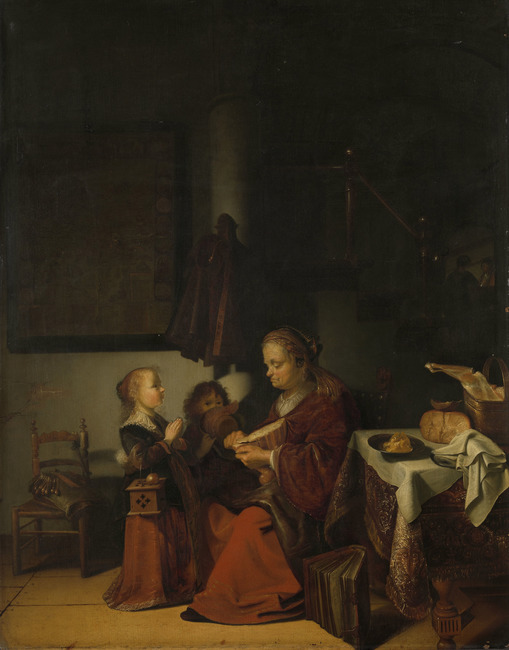
Title: Interior with an old woman who cuts bread for two children
Artist: Karel Slabbaert
Earliest date: 1633
Latest date: 1654
Genre: painting
Iconography: cheese
Keywords: genre, interior view, three human figures, sitting, table, chair, book, bread, cheese, basket, meat, making bobbin lace, national map